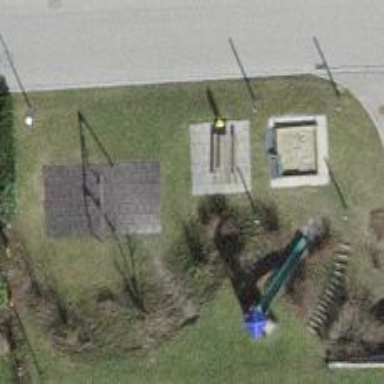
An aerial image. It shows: Playground area for leisure land.